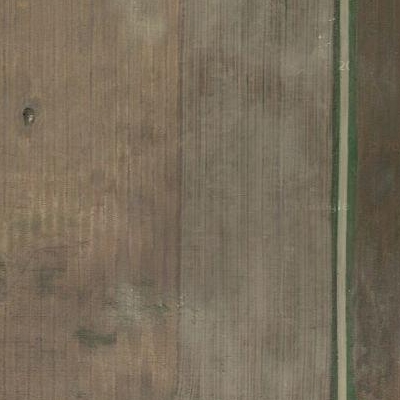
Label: Field